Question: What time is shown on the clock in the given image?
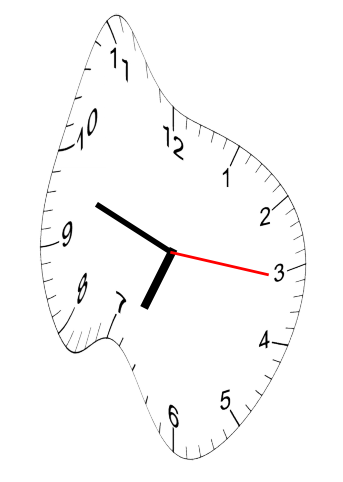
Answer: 06:48:16